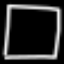
Label: square